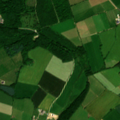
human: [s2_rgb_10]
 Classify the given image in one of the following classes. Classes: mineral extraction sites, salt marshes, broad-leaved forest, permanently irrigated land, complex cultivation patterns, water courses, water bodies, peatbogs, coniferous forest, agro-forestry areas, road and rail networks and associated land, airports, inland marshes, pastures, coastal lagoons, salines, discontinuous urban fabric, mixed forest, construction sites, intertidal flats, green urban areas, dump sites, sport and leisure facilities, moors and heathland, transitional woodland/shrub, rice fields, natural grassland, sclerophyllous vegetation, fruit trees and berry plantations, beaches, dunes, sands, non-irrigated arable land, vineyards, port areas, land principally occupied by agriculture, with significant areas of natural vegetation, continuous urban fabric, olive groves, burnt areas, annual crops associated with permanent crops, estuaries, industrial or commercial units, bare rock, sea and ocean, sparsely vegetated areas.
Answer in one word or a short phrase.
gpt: non-irrigated arable land, pastures, coniferous forest